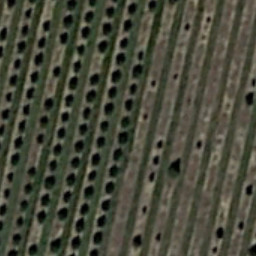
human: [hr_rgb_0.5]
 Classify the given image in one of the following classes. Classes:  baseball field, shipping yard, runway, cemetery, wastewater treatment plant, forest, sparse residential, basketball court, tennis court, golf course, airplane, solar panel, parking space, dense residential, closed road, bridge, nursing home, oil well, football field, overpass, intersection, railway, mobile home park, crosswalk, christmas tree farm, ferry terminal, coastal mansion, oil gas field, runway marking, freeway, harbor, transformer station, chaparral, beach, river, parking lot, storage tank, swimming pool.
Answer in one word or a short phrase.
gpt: christmas tree farm